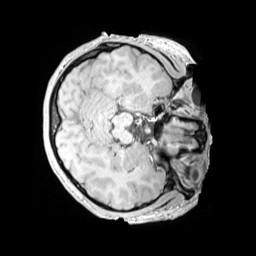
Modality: MP2RAGE
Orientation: axial
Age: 12
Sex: female
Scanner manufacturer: siemens
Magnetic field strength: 3 T
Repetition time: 4 s
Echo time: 0.00303 s